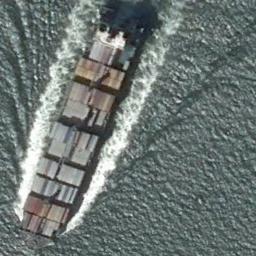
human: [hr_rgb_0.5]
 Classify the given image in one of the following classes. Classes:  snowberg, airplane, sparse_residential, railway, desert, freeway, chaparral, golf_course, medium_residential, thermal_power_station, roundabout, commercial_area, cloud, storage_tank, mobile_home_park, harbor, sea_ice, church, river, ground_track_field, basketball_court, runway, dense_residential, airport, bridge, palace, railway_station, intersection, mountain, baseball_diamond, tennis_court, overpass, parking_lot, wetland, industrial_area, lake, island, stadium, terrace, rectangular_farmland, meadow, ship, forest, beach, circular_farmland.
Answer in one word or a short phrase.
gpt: ship